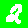
Digit: 2